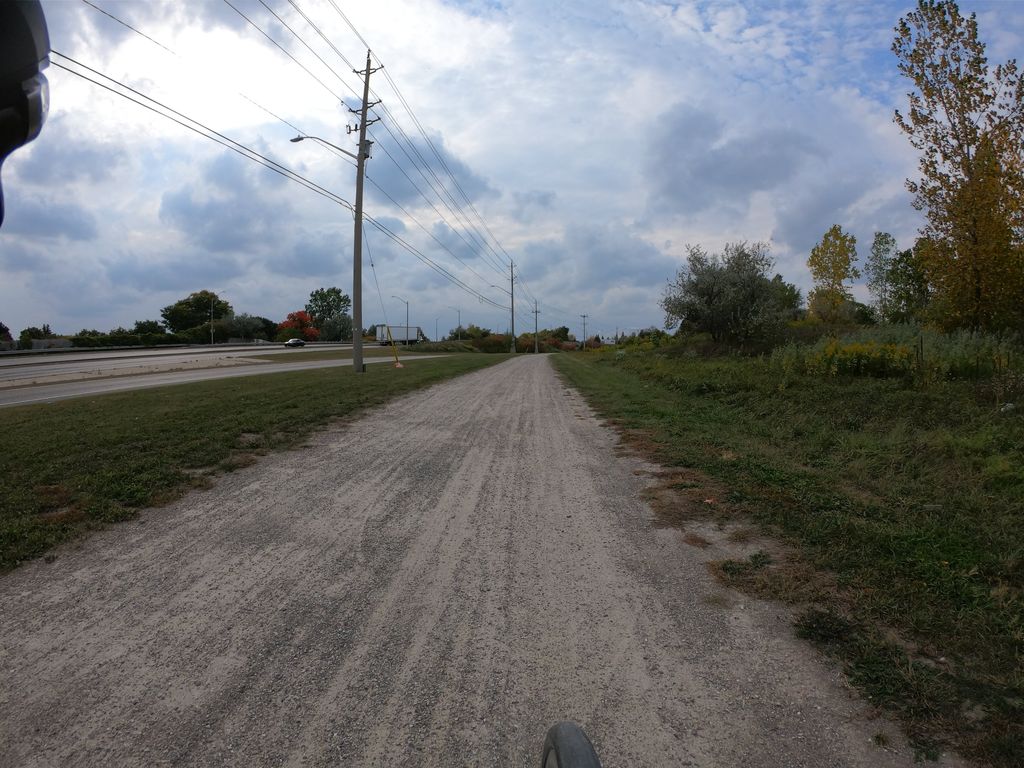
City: kitchener-waterloo